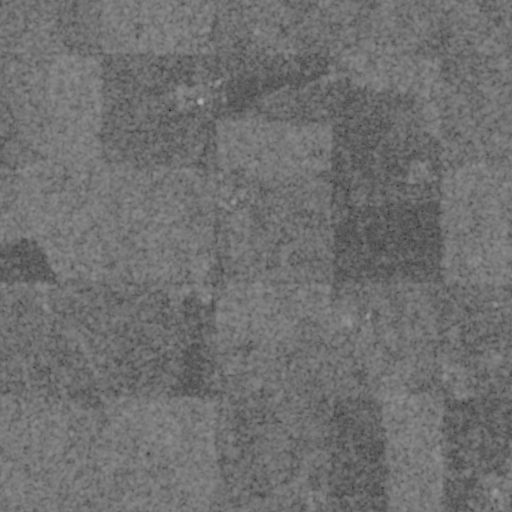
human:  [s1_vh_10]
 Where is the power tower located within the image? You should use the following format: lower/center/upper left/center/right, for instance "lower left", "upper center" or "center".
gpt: The power tower is located in the lower center of the image.
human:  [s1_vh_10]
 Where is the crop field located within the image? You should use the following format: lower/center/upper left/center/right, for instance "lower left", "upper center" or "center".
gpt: There is no crop field in the image.

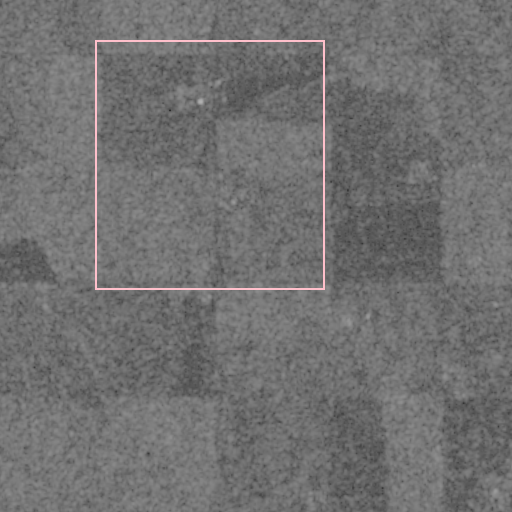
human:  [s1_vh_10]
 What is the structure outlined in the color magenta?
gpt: There is no magenta outline.
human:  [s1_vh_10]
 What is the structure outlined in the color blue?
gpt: There is no structure outlined in blue.